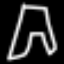
Label: pants